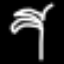
Label: palm tree